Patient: sex M, age 55
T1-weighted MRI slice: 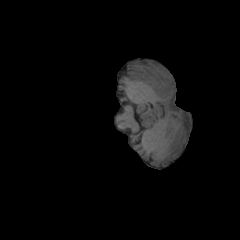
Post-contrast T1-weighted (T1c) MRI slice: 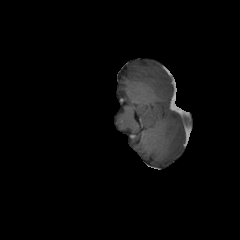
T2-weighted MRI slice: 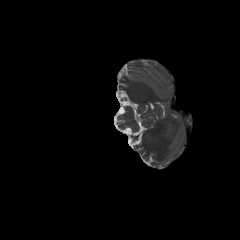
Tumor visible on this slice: no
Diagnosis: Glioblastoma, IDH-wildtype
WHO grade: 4